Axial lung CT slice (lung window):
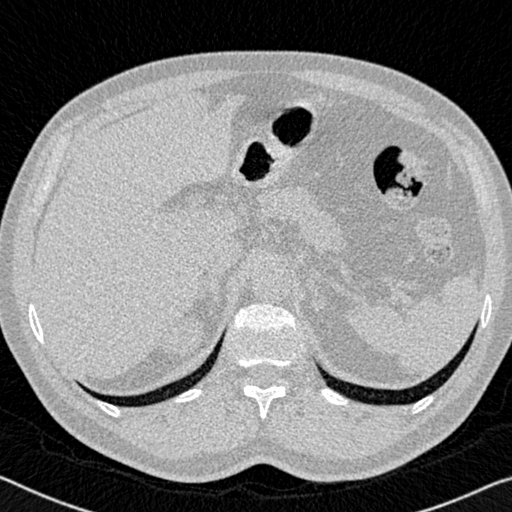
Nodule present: no